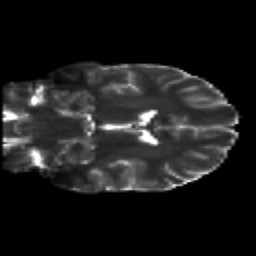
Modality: T2w
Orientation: coronal
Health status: healthy
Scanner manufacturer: siemens
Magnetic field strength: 3 T
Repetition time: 12 s
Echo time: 0.092 s